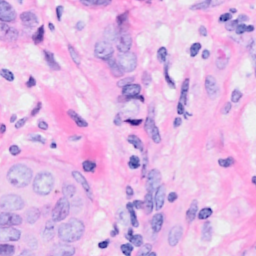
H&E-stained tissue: Breast